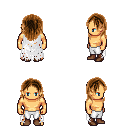
a pixel art fantasy rpg character, male body template, human, tanned skin, white tattered cape, white pants, brown long hairstyle, brown shoes, four views (front, back, left, right), 2x2 character sprite sheet, small pixel art, hard edges, no anti-aliasing